Field crop: tomato
Growth stage: 1
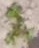
Species: portulaca